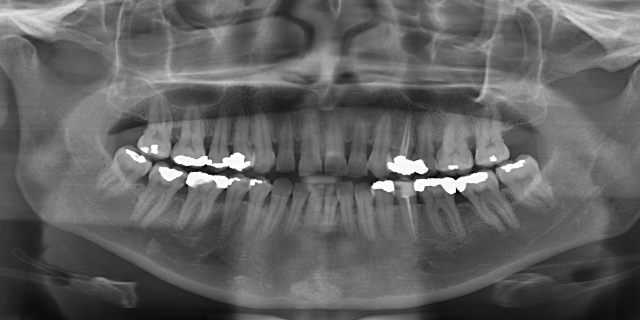
adult